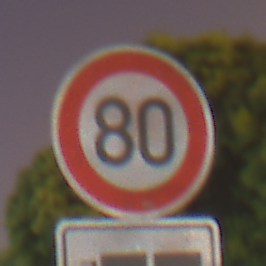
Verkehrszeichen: Geschwindigkeit80
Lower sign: HinweisDurchSinnbild16
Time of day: Night
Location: Outdoor (Urban)
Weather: PartlyCloudy
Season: NotSpecified
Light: Natural